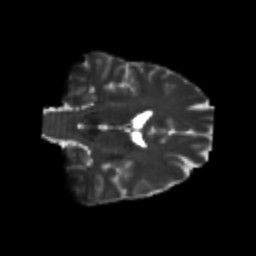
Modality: T2w
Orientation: coronal
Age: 26
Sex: male
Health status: healthy
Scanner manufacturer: philips
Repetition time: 7.39 s
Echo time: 0.08599 s